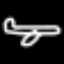
Label: airplane